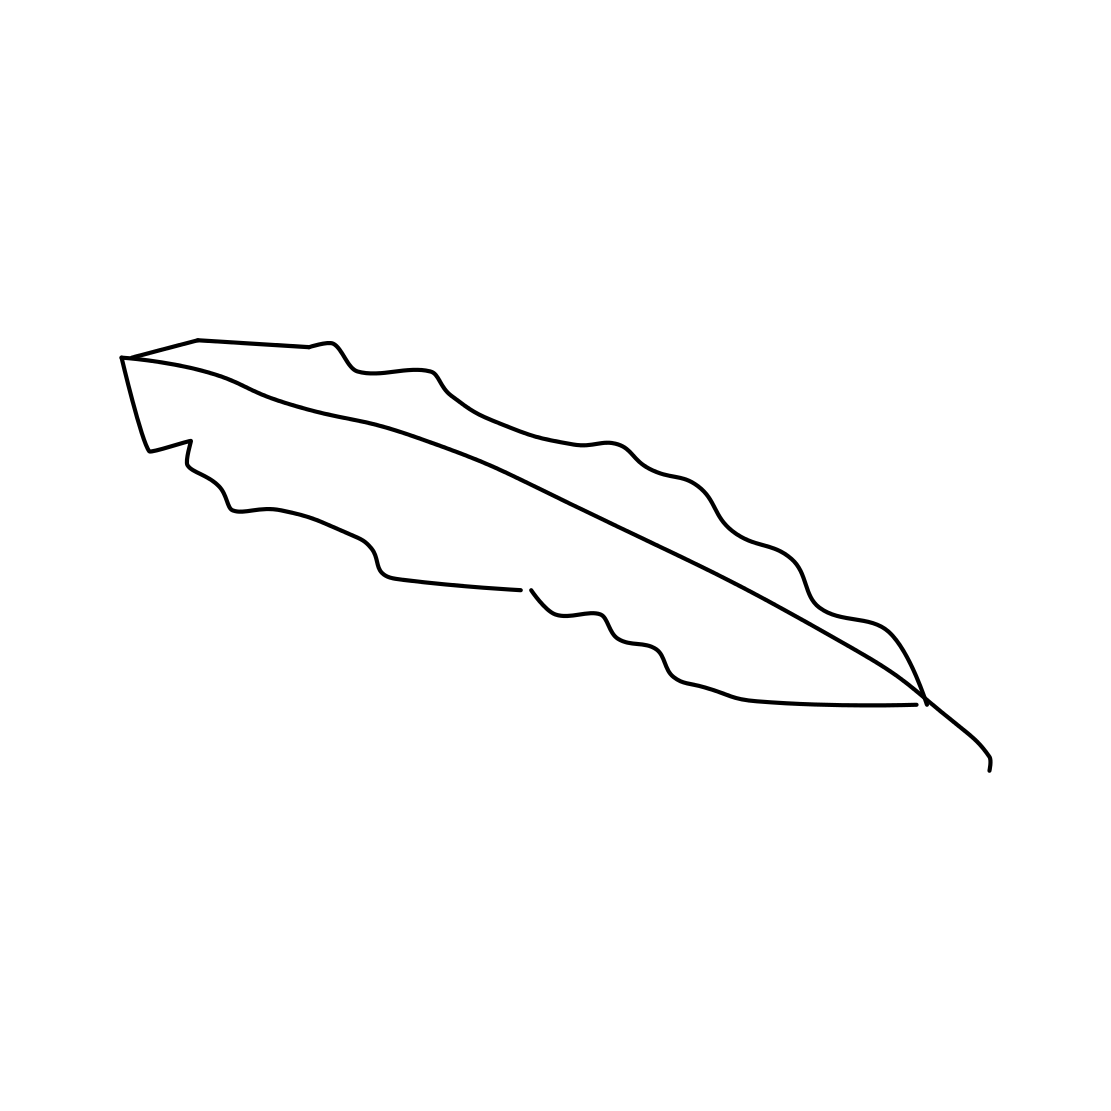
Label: feather